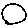
Label: circle